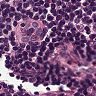
Metastatic tissue present: no